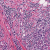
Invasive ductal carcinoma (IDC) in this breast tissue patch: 1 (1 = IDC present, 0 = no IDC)